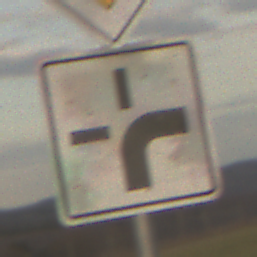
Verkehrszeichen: VerlaufVorfahrtsstrasse3
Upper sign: Vorfahrtsstrasse
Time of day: SunriseSunset
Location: Outdoor (Nature)
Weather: PartlyCloudy
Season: NotSpecified
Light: Natural